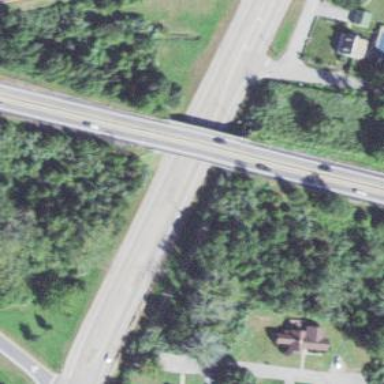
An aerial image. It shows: Asphalt bridge that is part of trunk highway with expressway features.